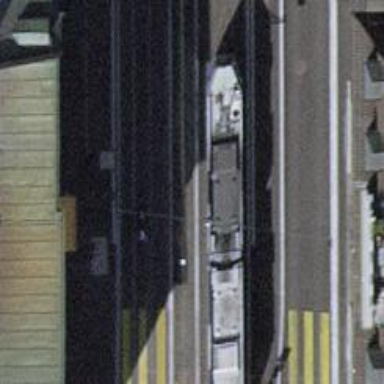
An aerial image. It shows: Tram stop with public transport stop position for trams.